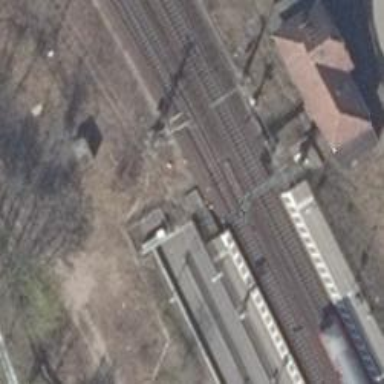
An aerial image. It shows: Railway signal.